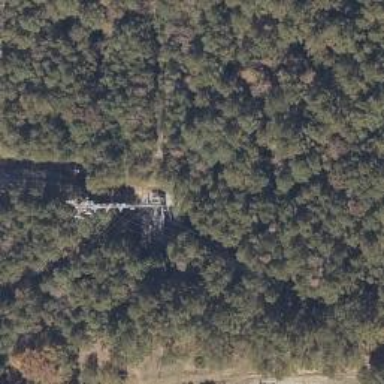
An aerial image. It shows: Mast tower used for communication.